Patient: sex F, age 52
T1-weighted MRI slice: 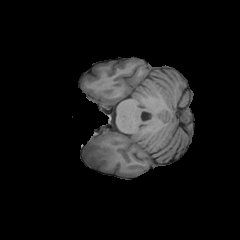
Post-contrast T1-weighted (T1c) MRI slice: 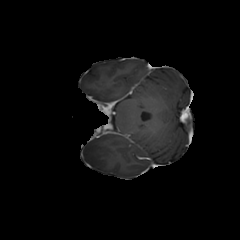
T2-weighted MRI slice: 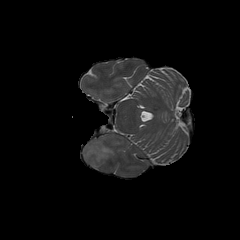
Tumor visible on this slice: yes
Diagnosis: Glioblastoma, IDH-wildtype
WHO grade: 4